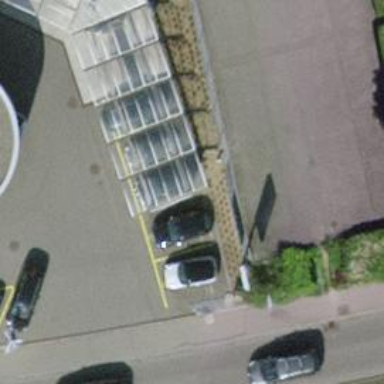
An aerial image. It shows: Carport building.